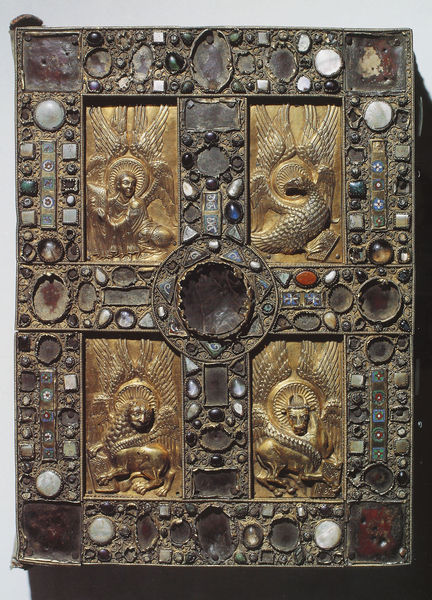
Titel: Buchdeckel eines Evangeliars aus Helmarshausen
Standort: Trier, Dom (EU - D - RP)
Schlagwörter: adler, blau, symbol, bibel, silber, gold, edelsteine, engel, metall, deckel, buch, kreuz, intarsie, intarsien, buchdeckel, einband, edelstein, löwe, stier, drachen, drache, symbole, werk, markus, evangelisten, evangeliar, kristalle, psalter, drach, 950